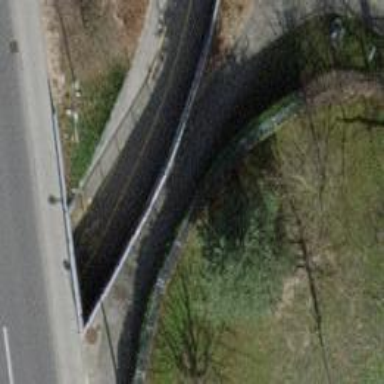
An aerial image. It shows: Retaining wall.